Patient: sex F, age 69
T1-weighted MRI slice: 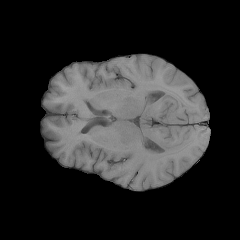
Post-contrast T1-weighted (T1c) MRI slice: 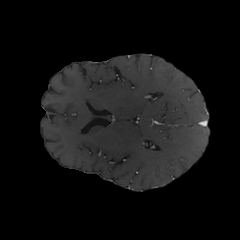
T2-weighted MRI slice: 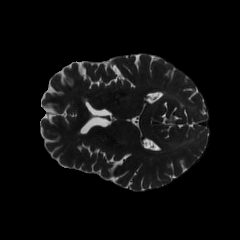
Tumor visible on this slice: no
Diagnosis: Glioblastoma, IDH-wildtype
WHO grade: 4